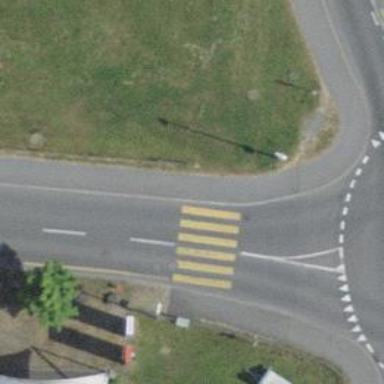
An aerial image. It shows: Kerb barrier.